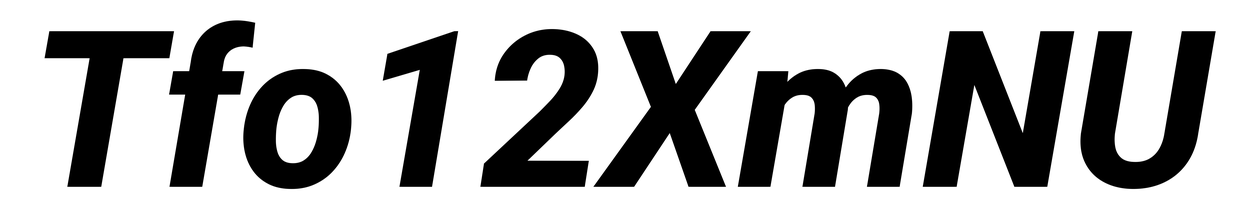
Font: Roboto-Italic_ExtraBold_Italic